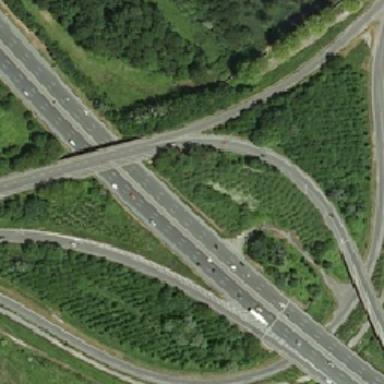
A large number of trees were planted on the overpass .